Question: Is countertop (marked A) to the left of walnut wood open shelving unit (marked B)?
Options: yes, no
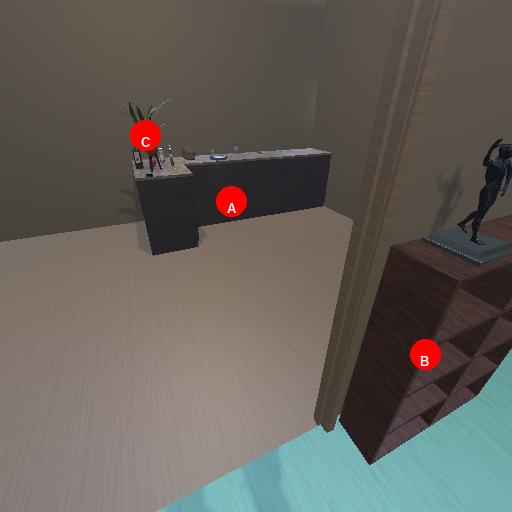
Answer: yes